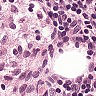
Metastatic tissue present: no